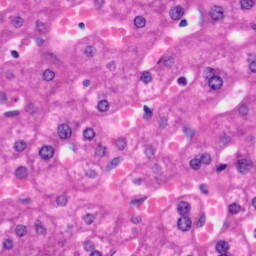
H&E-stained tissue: Liver